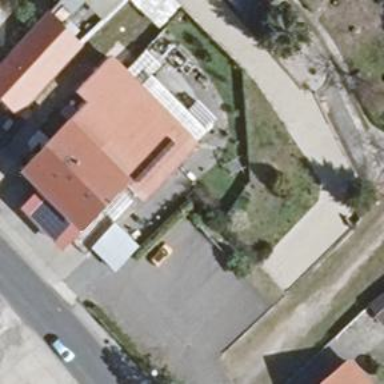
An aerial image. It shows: Commercial building with flat red roof and yellow walls.